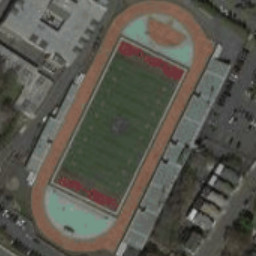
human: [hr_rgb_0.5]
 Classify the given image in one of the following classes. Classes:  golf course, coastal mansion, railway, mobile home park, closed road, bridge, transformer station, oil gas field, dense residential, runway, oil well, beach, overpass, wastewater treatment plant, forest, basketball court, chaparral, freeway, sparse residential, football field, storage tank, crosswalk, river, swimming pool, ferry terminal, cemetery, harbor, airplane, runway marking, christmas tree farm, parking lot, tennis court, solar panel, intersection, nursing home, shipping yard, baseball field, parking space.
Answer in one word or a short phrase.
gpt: football field